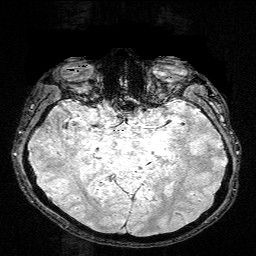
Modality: FLASH
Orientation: coronal
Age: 23
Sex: male